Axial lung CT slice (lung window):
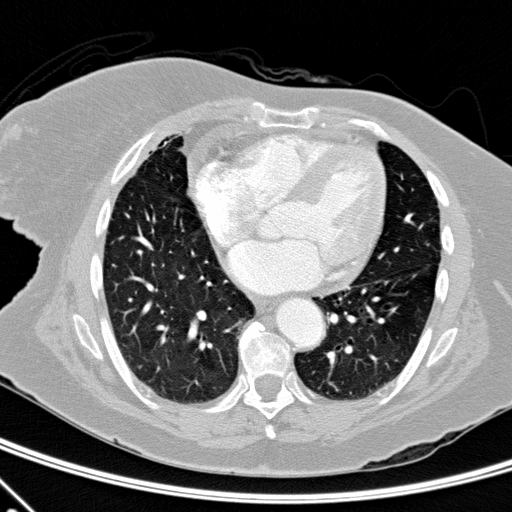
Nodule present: no